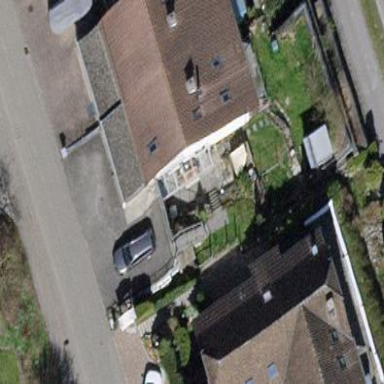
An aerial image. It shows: Simple and straightforward house.